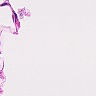
Metastatic tissue present: no